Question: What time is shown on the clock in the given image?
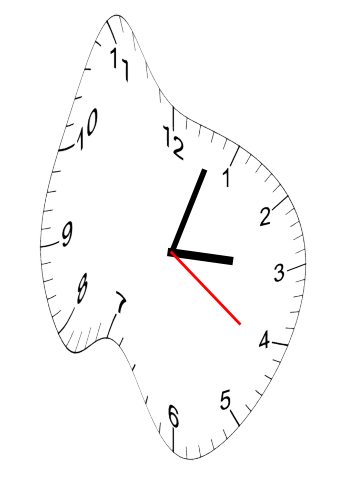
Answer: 03:03:21